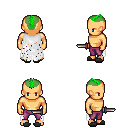
a pixel art fantasy rpg character, male body template, human, tanned skin, white tattered cape, magenta pants, green short mohawk hairstyle, gray slippers, dagger, four views (front, back, left, right), 2x2 character sprite sheet, small pixel art, hard edges, no anti-aliasing